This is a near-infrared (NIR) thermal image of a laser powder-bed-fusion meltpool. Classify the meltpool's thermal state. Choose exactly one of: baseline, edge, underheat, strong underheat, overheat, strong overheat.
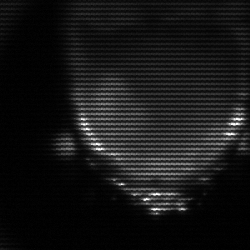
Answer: edge